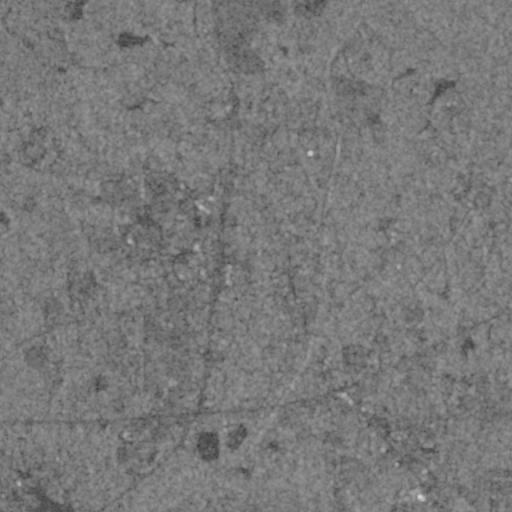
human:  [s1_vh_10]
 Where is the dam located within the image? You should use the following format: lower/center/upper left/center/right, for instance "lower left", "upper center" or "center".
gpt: The dam is located in the upper right of the image.
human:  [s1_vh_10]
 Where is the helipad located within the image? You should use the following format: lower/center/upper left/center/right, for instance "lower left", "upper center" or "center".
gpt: The helipad is located in the upper center of the image.
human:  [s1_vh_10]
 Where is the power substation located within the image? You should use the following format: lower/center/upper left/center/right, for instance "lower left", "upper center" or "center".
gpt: The power substation is located in the lower right of the image.
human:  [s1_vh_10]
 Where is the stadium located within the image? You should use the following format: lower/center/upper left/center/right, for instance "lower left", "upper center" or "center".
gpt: The stadium is located in the center of the image.
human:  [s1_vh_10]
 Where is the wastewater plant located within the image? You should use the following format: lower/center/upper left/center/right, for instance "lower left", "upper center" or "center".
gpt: The wastewater plant is located in the lower center of the image.
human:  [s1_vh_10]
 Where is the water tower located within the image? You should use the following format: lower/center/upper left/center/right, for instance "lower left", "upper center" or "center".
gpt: The water tower is located in the upper center of the image.
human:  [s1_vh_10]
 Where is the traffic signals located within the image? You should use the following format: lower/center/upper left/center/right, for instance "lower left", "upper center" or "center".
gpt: The traffic signals is located in the lower right of the image.
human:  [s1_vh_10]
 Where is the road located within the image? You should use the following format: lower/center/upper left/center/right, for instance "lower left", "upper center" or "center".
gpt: There is no road in the image.

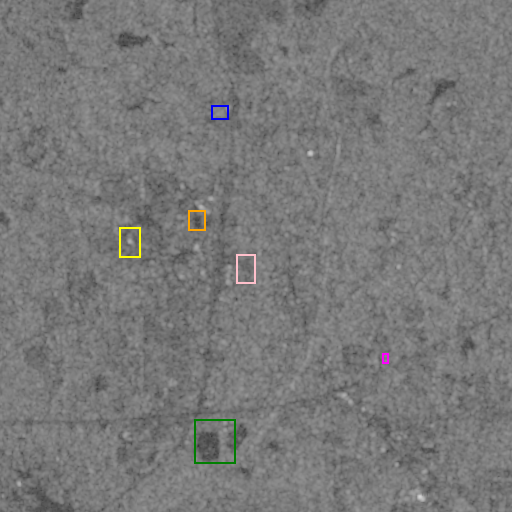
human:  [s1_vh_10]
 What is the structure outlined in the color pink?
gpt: The structure outlined in pink is a park.
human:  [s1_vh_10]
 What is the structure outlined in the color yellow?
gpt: The structure outlined in yellow is a parking lot.
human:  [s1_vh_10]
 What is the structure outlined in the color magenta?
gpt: The structure outlined in magenta is a power substation.
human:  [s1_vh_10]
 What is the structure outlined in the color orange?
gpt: The structure outlined in orange is a stadium.
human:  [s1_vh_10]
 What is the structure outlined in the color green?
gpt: The structure outlined in green is a wastewater plant.
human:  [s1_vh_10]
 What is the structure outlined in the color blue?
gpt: The structure outlined in blue is a building.
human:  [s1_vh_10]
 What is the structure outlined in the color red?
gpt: There is no red outline.